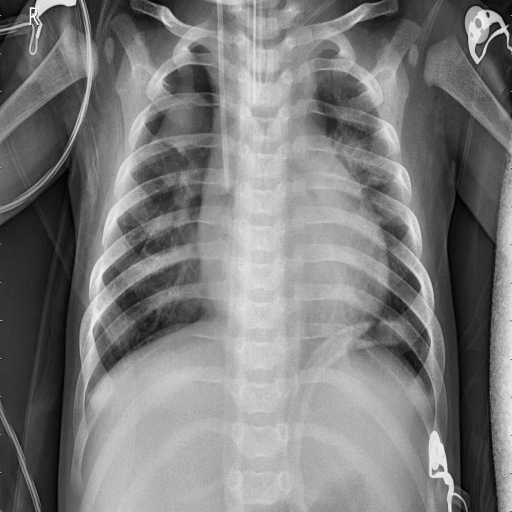
Finding: PNEUMONIA